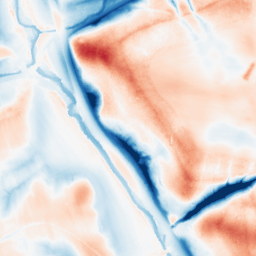
Category: trend_removal
Decomposition family: local_polynomial
Decomposition parameters: window_size: 51
degree: 1
Upsampling method: quadratic
Upsampling parameters: scale: 8
Upsampling scale: 8